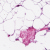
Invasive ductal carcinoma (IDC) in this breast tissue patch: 0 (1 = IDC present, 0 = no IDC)